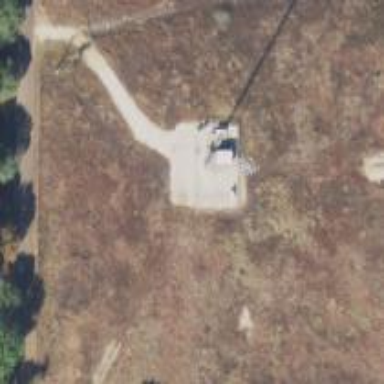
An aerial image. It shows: Communication mast tower.